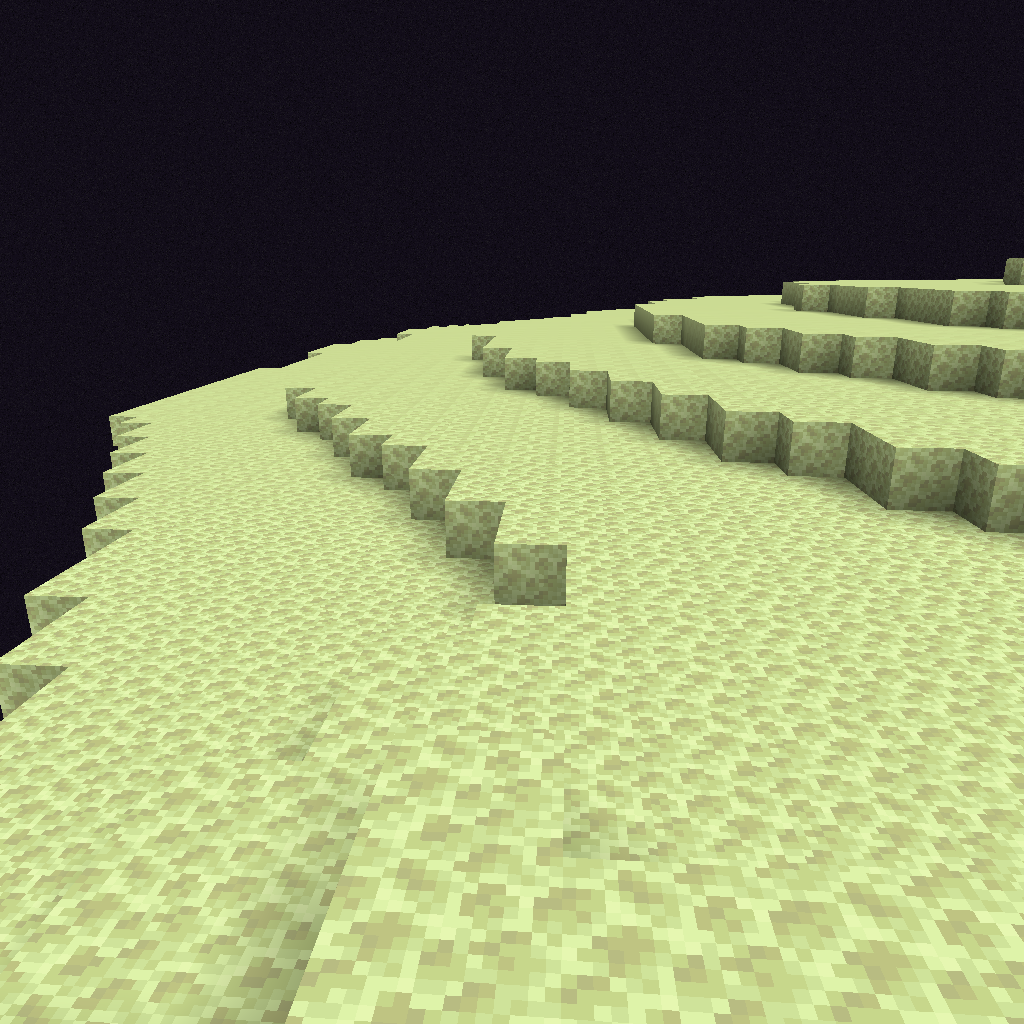
the end ground